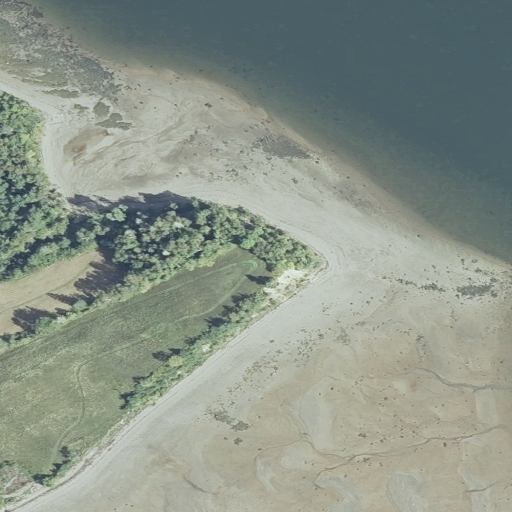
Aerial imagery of cape in Maine named Hinton Point containing open water, pasture, herbaceous wetlands, barren land, mixed forest, deciduous forest, woody wetlands, and evergreen forest